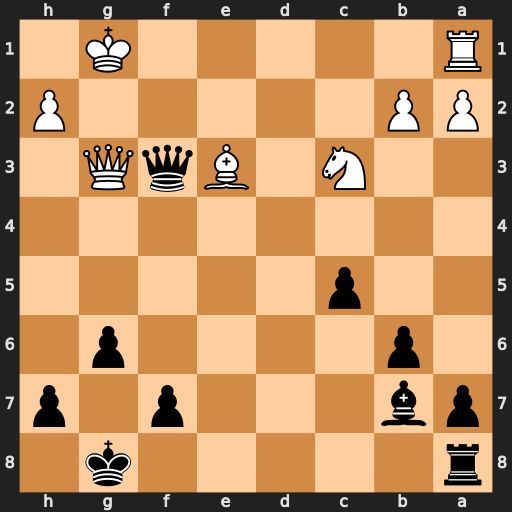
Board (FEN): r5k1/pb3p1p/1p4p1/2p5/8/2N1BqQ1/PP5P/R5K1
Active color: b
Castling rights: -
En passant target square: -
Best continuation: Qh1+ Kf2 Qxa1